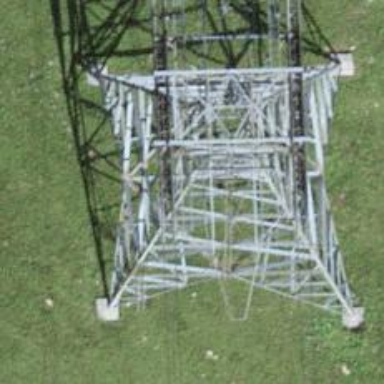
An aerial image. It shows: Pylon used for aerialway.